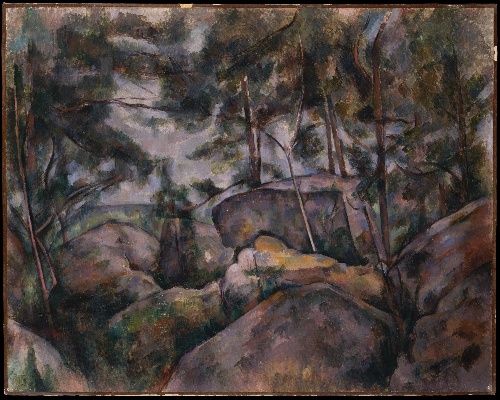
Title: Rocks at Fontainebleau
Artist: Paul Cézanne
Artist bio: French, Aix-en-Provence 1839–1906 Aix-en-Provence
Date: 1890s
Object type: Painting
Classification: Paintings
Medium: Oil on canvas
Dimensions: 28 7/8 x 36 3/8 in. (73.3 x 92.4 cm)
Department: European Paintings
Credit line: H. O. Havemeyer Collection, Bequest of Mrs. H. O. Havemeyer, 1929
Accession year: 1929
Repository: Metropolitan Museum of Art, New York, NY
Tags: Forests|Landscapes